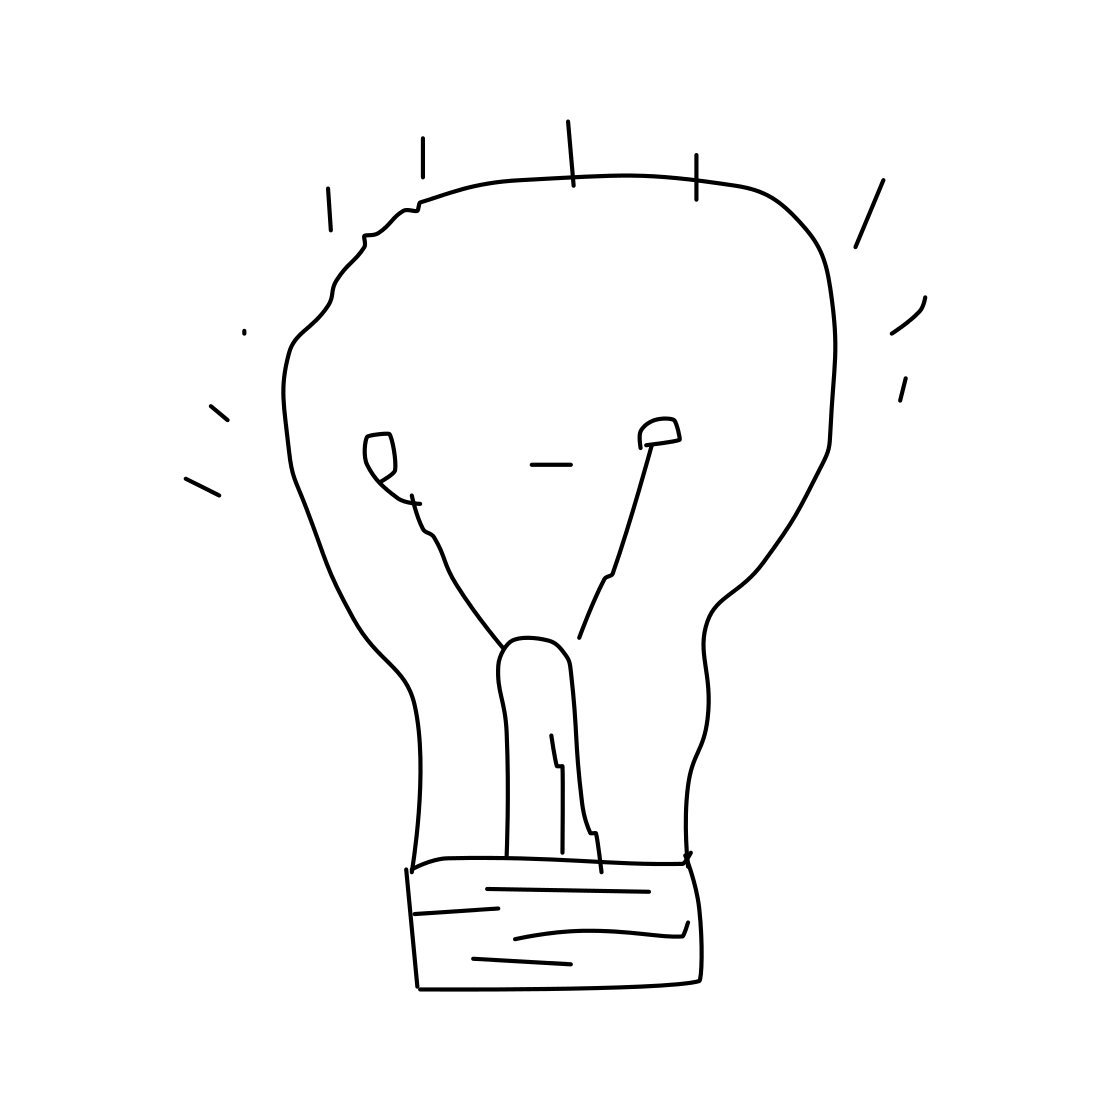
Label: lightbulb